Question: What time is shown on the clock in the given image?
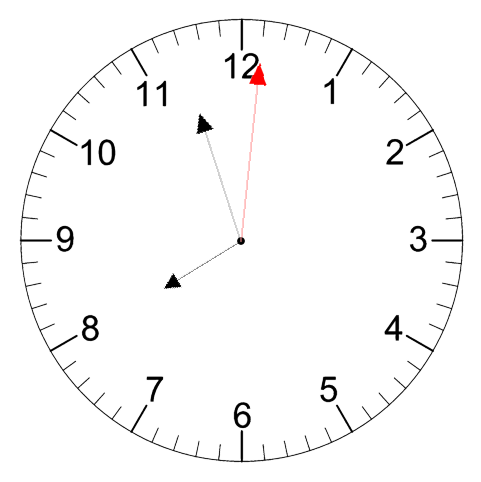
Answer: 07:57:01